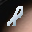
Label: 8